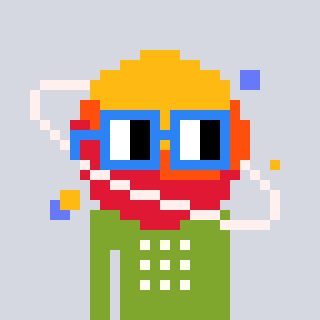
a pixel art character with square blue glasses, a saturn-shaped head and a slimegreen-colored body on a cool background